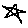
Label: star